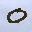
Label: 0